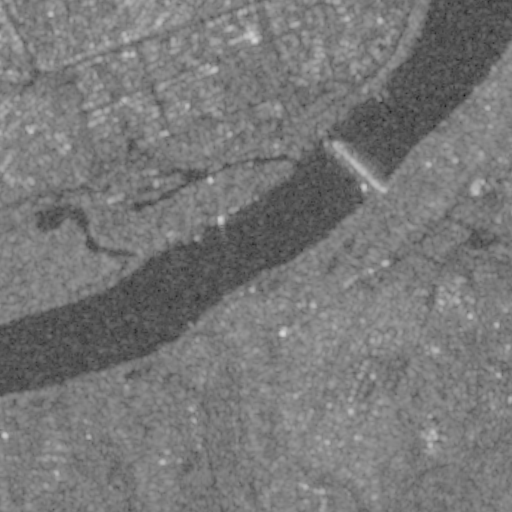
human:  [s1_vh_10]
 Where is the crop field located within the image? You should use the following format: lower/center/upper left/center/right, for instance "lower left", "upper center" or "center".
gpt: The crop field is located in the lower of the image.
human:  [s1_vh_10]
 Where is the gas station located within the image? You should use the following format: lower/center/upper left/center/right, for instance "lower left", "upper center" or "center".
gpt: The gas station is located in the upper left of the image.
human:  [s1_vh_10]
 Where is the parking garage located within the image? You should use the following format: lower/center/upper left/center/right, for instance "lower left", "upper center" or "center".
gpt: The parking garage is located in the upper center of the image.
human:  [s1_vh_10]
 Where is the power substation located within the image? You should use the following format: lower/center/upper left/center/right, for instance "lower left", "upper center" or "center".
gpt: The power substation is located in the upper center of the image.
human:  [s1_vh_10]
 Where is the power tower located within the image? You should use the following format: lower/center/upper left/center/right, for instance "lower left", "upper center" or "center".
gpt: The power tower is located in the lower left of the image.
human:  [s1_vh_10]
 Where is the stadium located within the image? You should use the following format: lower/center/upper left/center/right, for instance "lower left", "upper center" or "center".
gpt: The stadium is located in the upper center of the image.
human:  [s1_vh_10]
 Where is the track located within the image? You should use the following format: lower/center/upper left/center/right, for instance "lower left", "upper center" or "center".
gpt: There is no track in the image.

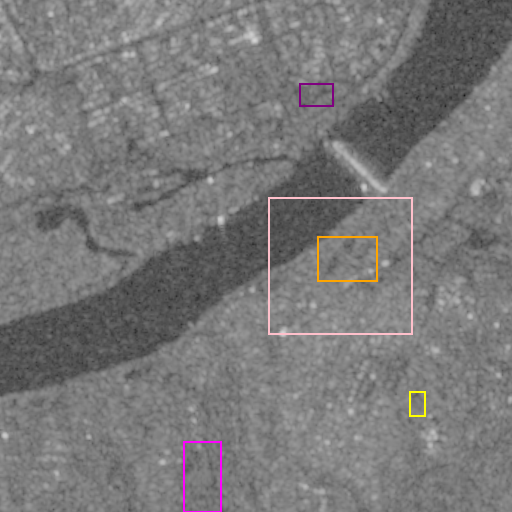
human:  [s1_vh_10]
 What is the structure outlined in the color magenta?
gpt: The structure outlined in magenta is a crop field.
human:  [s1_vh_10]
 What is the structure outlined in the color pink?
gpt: The structure outlined in pink is a park.
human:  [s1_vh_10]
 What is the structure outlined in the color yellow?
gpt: The structure outlined in yellow is a parking lot.
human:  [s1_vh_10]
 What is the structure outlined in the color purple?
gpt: The structure outlined in purple is a stadium.
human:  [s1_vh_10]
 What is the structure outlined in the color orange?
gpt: The structure outlined in orange is a track.
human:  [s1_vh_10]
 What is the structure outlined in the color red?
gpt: There is no red outline.